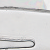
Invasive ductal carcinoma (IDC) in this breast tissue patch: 0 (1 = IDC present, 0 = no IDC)